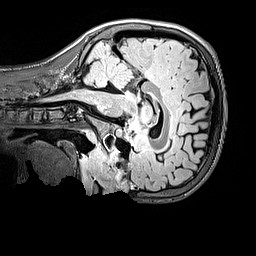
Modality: FLAIR
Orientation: sagittal
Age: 11
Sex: male
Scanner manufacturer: siemens
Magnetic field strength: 3 T
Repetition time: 5 s
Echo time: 0.388 s